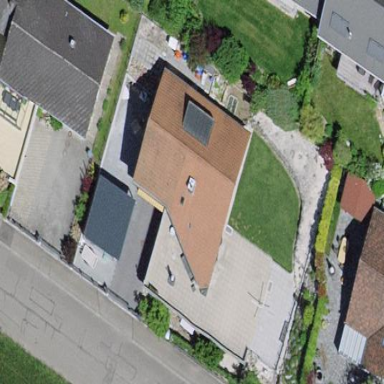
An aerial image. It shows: Building with gabled roof.